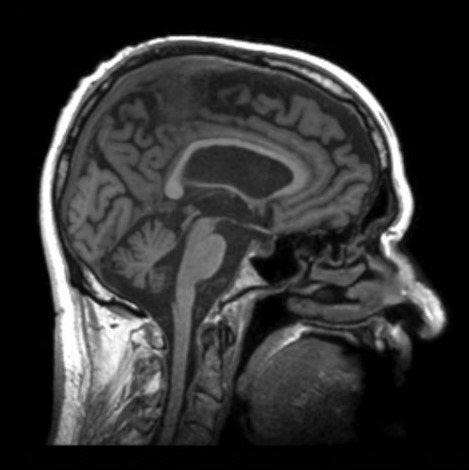
Label: notumor